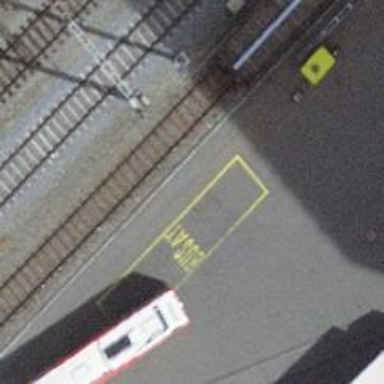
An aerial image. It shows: Railway spur service.